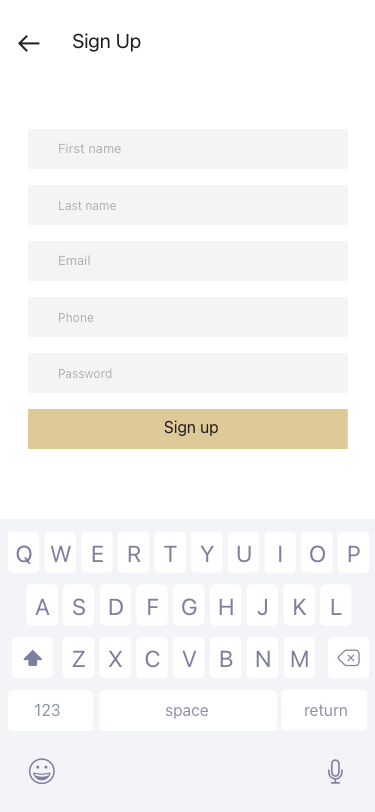
Text in this UI design:
Email
Phone
Password
First name
Last name
Sign up
Sign Up
return
space
123
M
N
B
V
C
X
Z
L
K
J
H
G
F
D
S
A
P
O
I
U
Y
T
R
E
W
Q